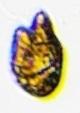
Label: Akashiwo